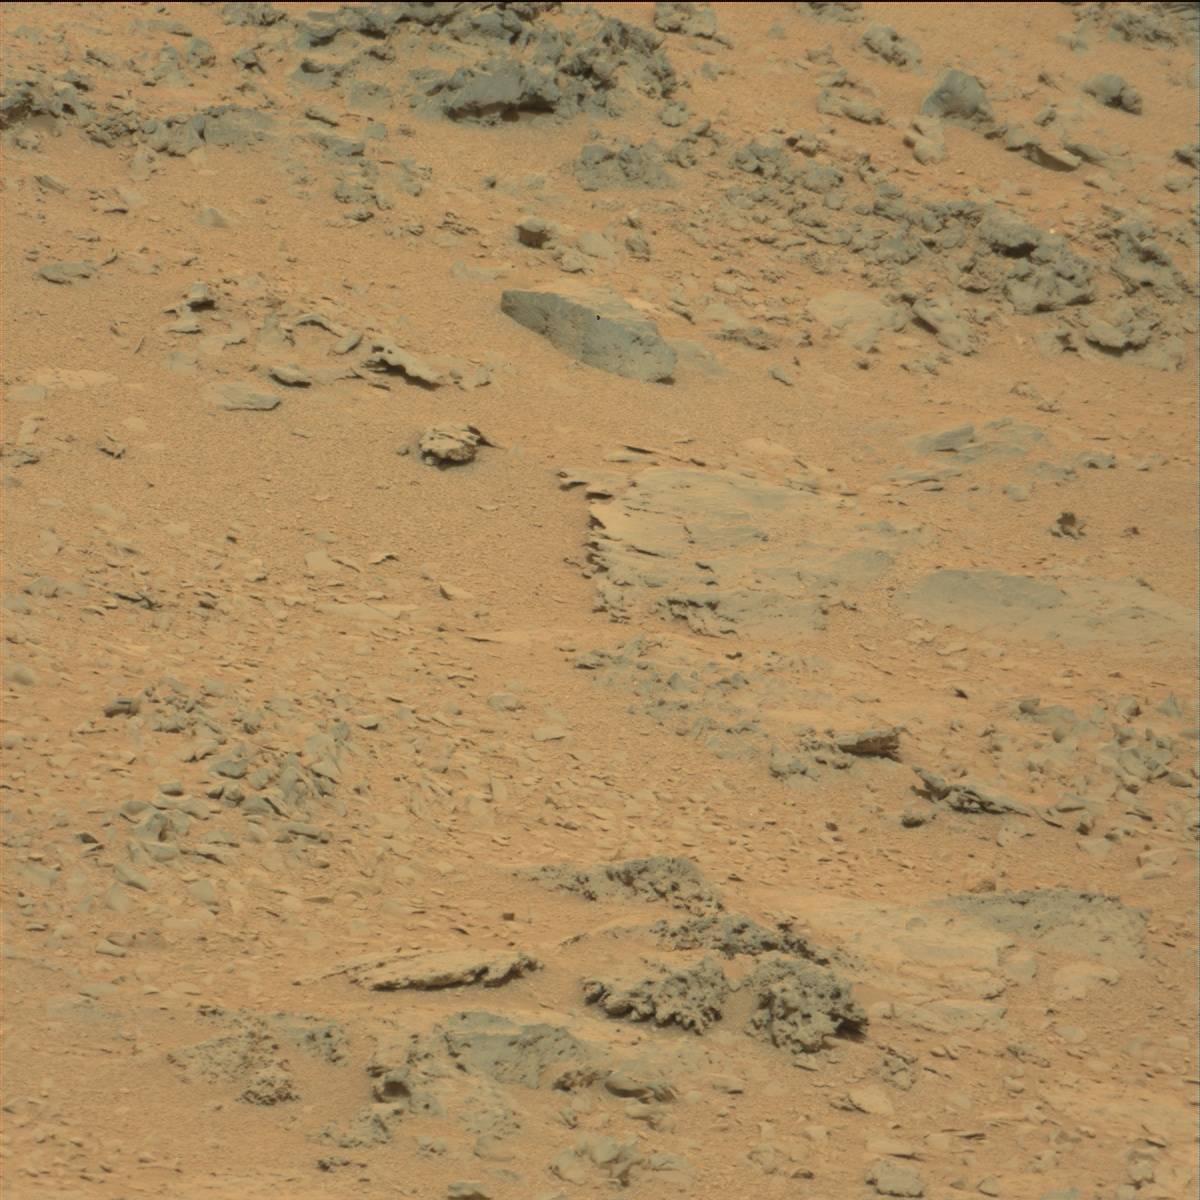
Terrain classes present: Bedrock, Sand / Soil